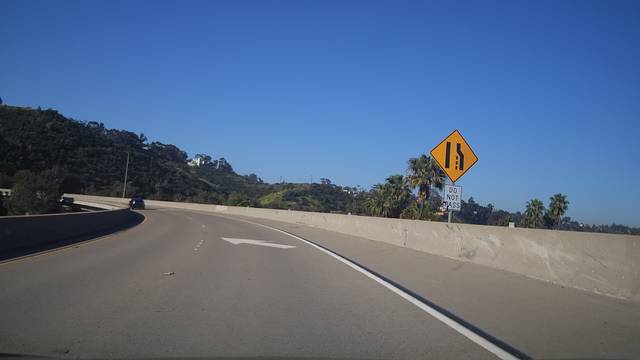
Region: United States
Coordinates: 32.763, -117.164